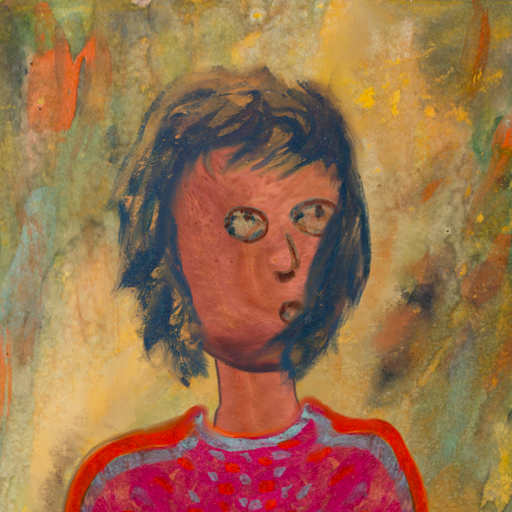
Background: Comrade, Head And Neck Side: Mother_And_Son_Mother, Face Side: Orphan, Bust: Sisters, Hair Side: In_The_Sun, Head Accessory: Blank, Second Necklace: Blank, Necklace: Blank, Baby: Blank